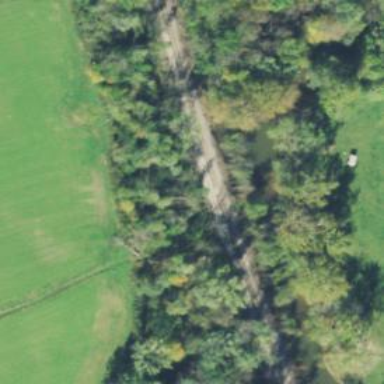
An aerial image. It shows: Railway track.